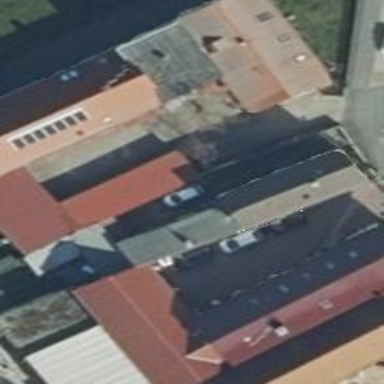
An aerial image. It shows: Simple and straightforward house.